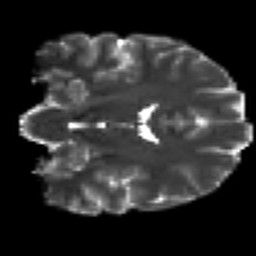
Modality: T2w
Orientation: coronal
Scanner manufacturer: siemens
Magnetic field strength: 3 T
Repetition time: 7.8 s
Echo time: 0.09 s